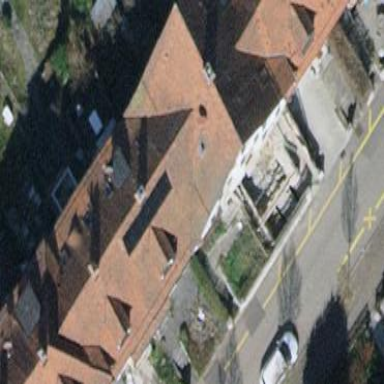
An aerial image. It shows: Building with tiled roof.